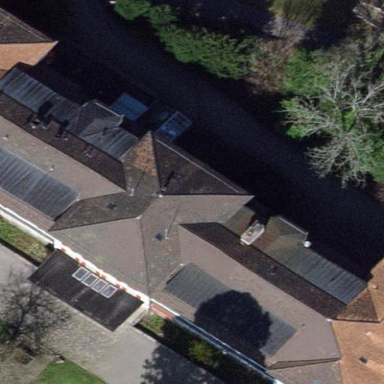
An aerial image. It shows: School building.